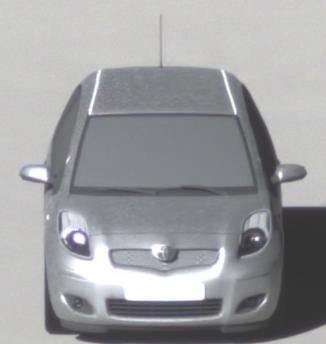
Make: Toyota
Model: Yaris 1.0
Detailed model: Yaris (XP13)
Model produced from: 2011/10
Model produced until: 2014/08
Doors: 3
Color: white
Road condition: dry road
Daytime: morning or afternoon
Contrast: high contrast